Chest X-ray. View position: PA
Patient age: 55
Patient sex: F
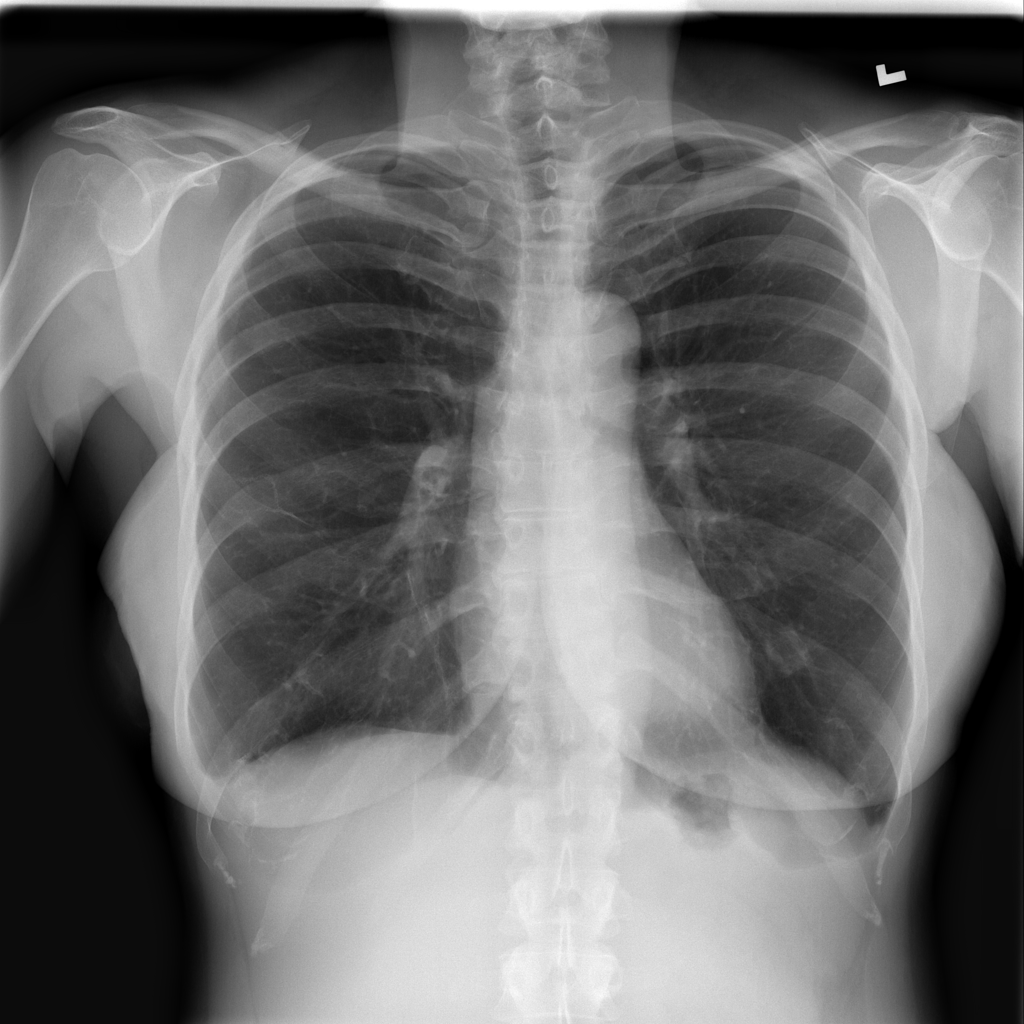
Finding: Pneumothorax